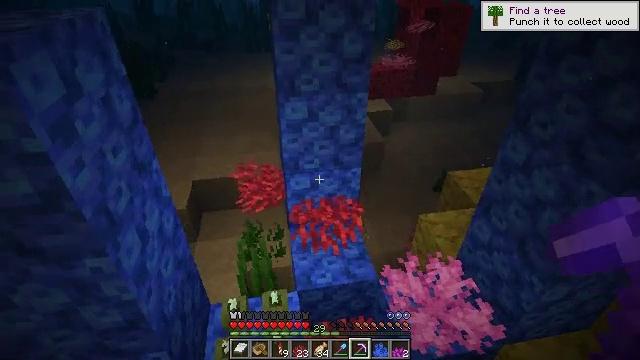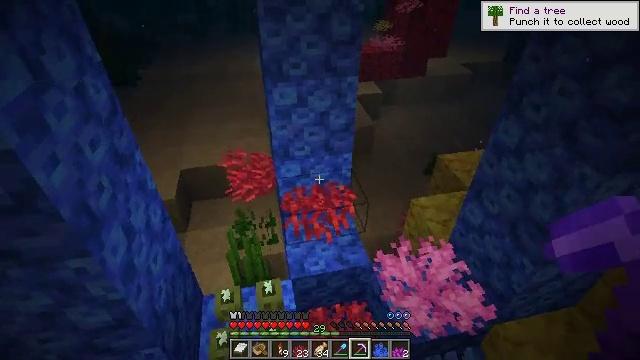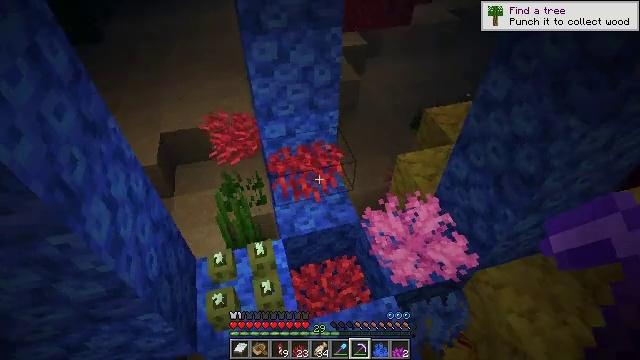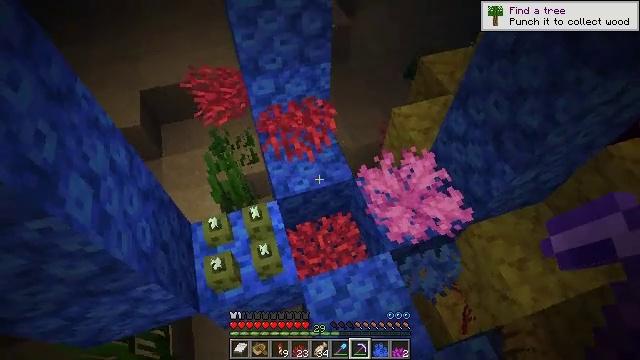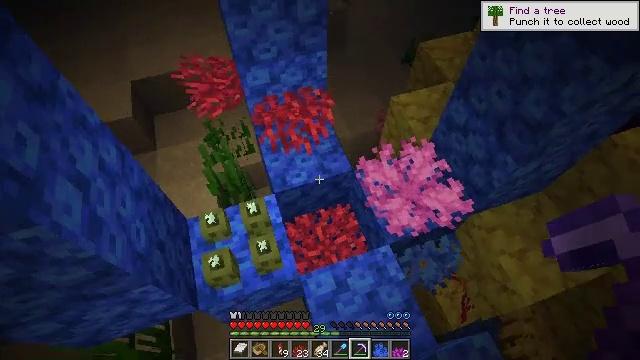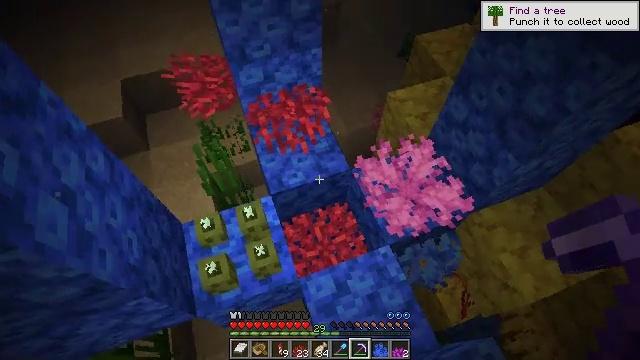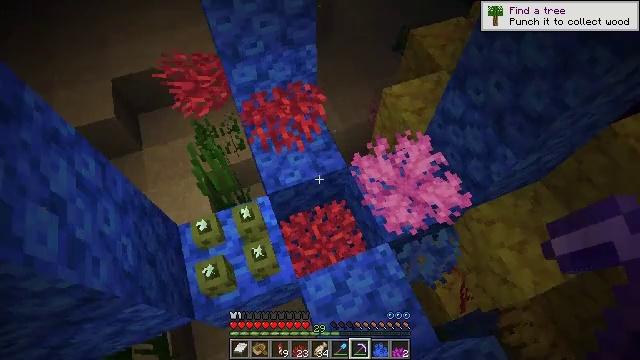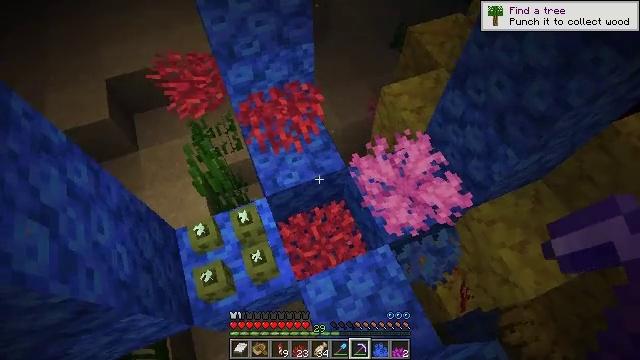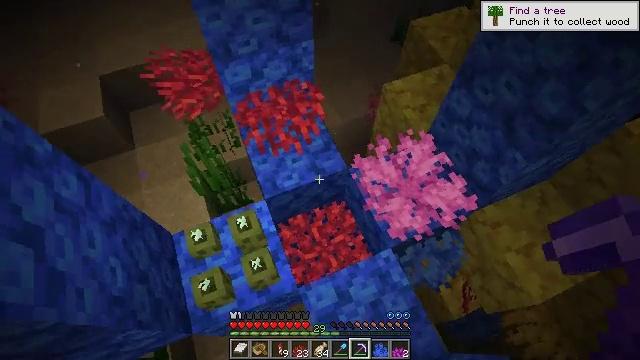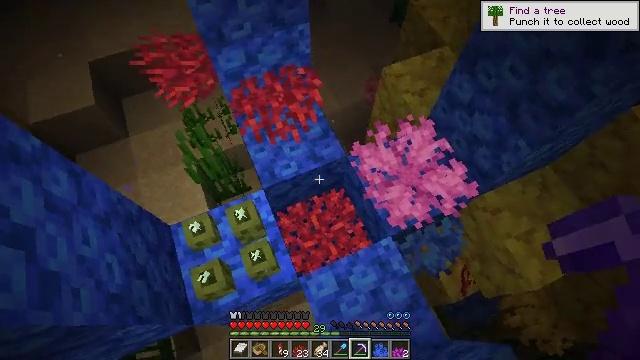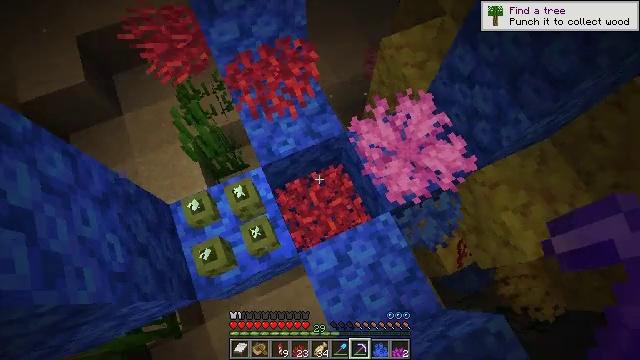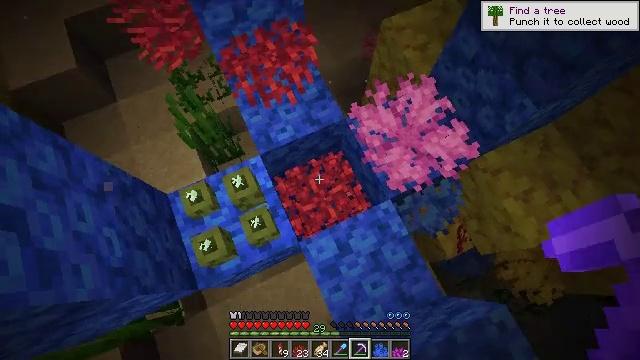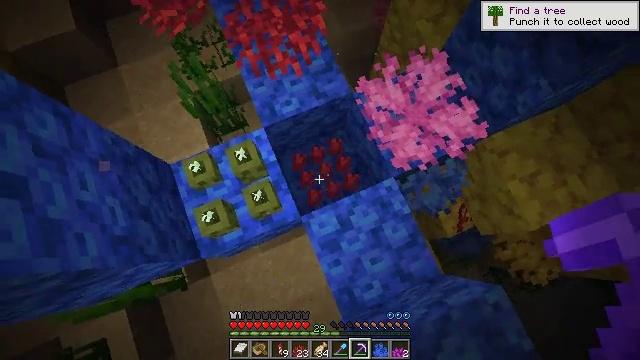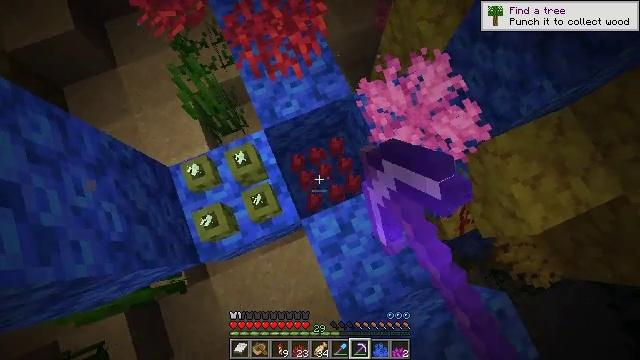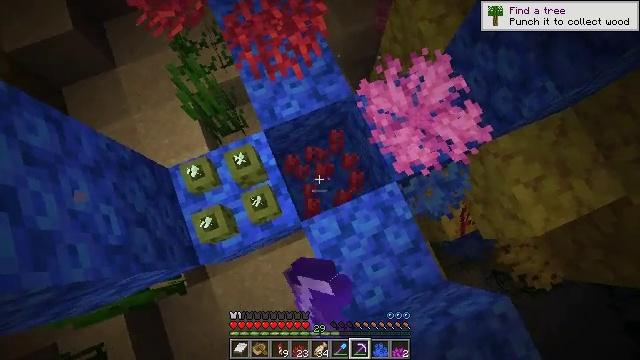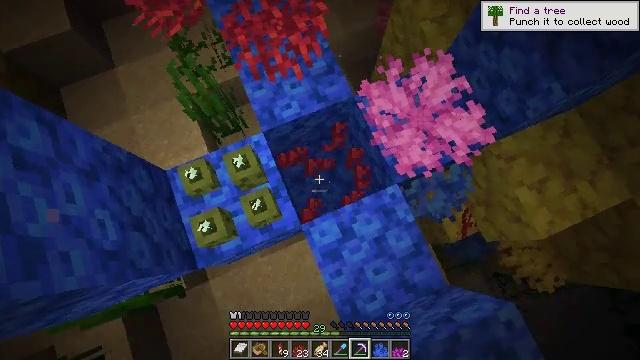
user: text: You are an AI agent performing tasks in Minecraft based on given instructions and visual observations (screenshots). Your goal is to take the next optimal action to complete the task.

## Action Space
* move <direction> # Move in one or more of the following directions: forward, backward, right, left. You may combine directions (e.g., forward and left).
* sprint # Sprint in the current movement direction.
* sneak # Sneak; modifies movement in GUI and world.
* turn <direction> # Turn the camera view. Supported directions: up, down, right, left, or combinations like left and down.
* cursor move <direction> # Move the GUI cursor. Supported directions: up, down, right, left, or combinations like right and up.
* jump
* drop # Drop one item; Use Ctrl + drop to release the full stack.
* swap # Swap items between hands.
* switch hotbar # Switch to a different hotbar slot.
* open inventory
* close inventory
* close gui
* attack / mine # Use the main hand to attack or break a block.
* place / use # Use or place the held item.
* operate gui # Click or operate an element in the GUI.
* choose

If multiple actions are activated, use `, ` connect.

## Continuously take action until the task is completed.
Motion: motion action
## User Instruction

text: Remove the fire coral fan from the structure.
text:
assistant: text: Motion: move forward, turn right and down
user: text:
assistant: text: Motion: move forward, turn right and down
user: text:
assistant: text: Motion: move forward, turn right and down
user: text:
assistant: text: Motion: move forward, turn right and down
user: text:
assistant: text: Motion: move forward, turn right and down
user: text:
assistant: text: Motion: move forward, turn right
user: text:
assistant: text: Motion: move forward
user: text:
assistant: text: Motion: turn down
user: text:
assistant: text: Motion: turn down
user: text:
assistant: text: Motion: turn down
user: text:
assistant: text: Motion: turn down
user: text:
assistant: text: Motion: turn left and down, attack / mine
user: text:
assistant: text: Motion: no_op
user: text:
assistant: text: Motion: no_op
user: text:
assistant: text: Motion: no_op
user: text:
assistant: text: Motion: no_op
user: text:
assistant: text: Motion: turn up
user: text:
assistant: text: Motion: no_op